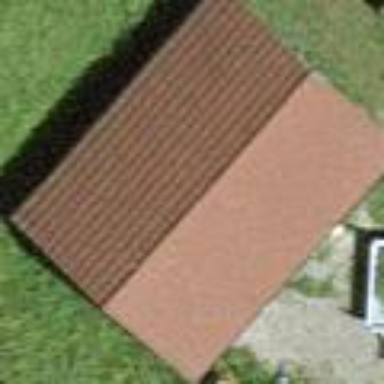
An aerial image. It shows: Shed building with gabled roof shape.